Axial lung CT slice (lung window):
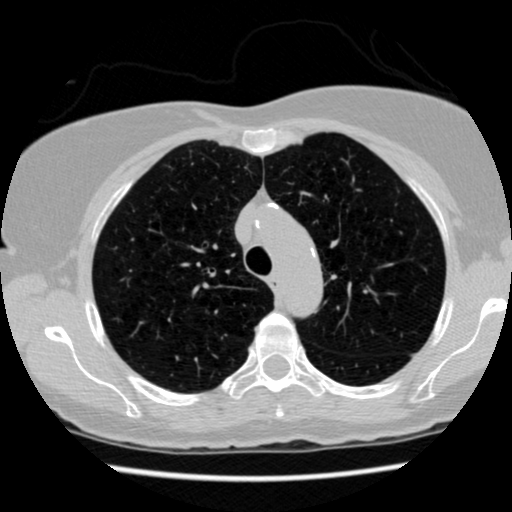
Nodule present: no